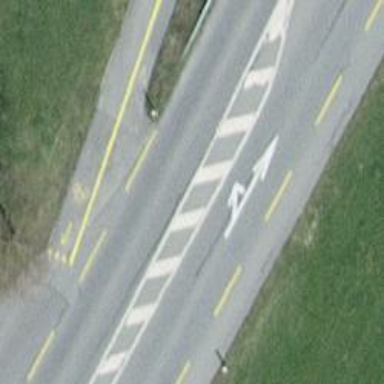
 featuring designated cycle lane on the left."